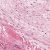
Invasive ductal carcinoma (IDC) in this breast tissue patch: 0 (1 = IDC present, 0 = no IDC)